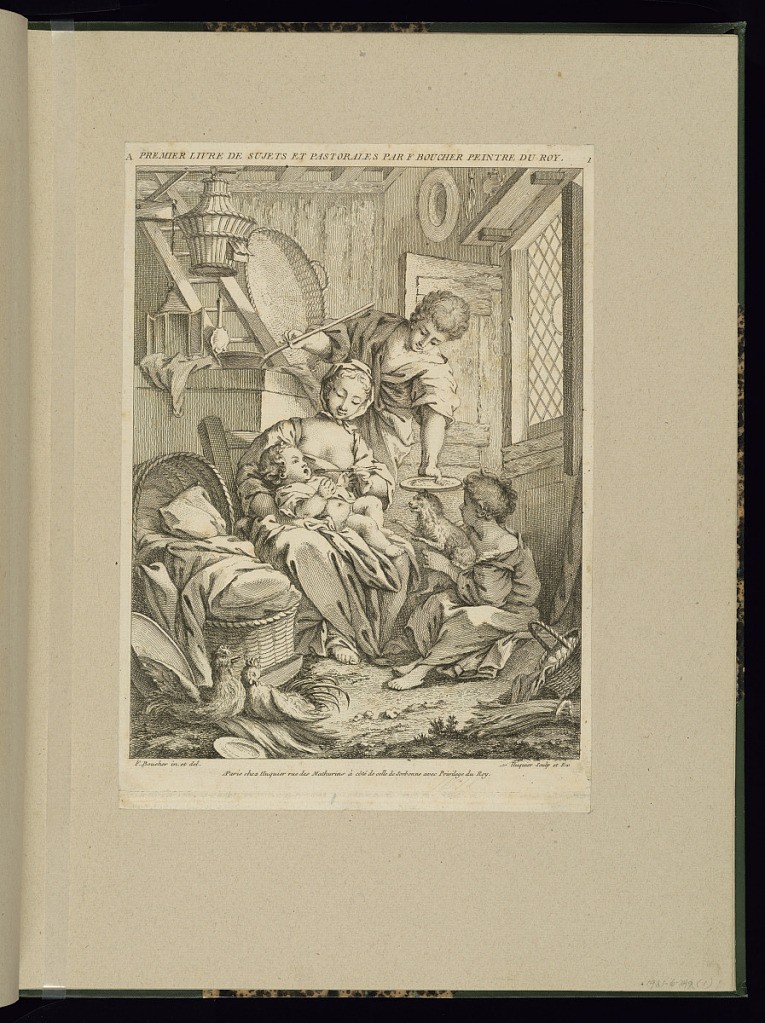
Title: Family Scene: Feeding a Baby
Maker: François Boucher, French, 1703–1770
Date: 1751
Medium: Etching on laid paper
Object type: Print
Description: An interior family scene. A woman seated in the center feeds a baby on her lap with a spoon. A man behind her holds a plate for her. A younger boy seated to the right of the woman, holds a cat who is looking at the baby. To the left of the baby, a crib and two chickens in the foreground. The interior is rustic, with a window and a shelf above to the right and baskets and a lantern to the left, with a ladder in the background. The title of the series is lettered above and numbered. The plate is signed.